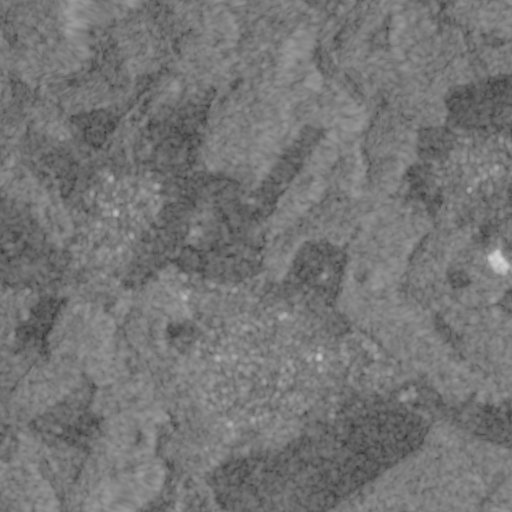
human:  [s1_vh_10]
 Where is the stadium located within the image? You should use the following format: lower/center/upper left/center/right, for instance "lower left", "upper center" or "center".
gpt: The stadium is located in the center left of the image.
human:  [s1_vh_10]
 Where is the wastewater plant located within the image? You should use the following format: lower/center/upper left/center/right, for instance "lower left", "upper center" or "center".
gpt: The wastewater plant is located in the lower left of the image.
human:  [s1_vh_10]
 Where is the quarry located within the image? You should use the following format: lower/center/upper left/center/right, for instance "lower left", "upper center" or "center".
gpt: There is no quarry in the image.

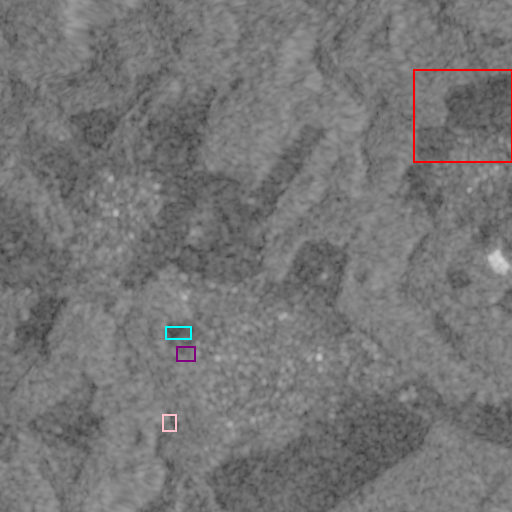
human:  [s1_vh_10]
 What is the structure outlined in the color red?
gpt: The structure outlined in red is a crop field.
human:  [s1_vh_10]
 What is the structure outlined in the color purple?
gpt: The structure outlined in purple is a park.
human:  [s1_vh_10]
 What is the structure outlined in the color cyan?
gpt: The structure outlined in cyan is a stadium.
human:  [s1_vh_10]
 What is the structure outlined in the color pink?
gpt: The structure outlined in pink is a wastewater plant.
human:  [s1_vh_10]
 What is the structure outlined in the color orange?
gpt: There is no orange outline.